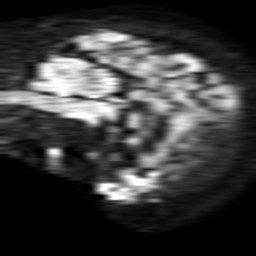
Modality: TRACE
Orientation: sagittal
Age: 81
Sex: female
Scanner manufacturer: philips
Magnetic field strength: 1.5 T
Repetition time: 3.398 s
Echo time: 0.06922 s